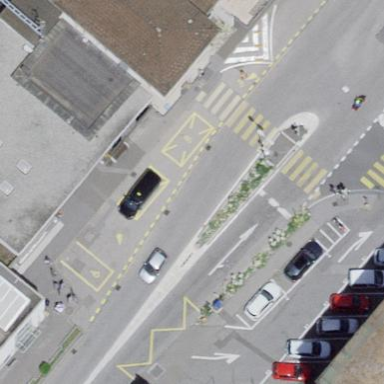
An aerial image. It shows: Taxi stand.